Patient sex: M
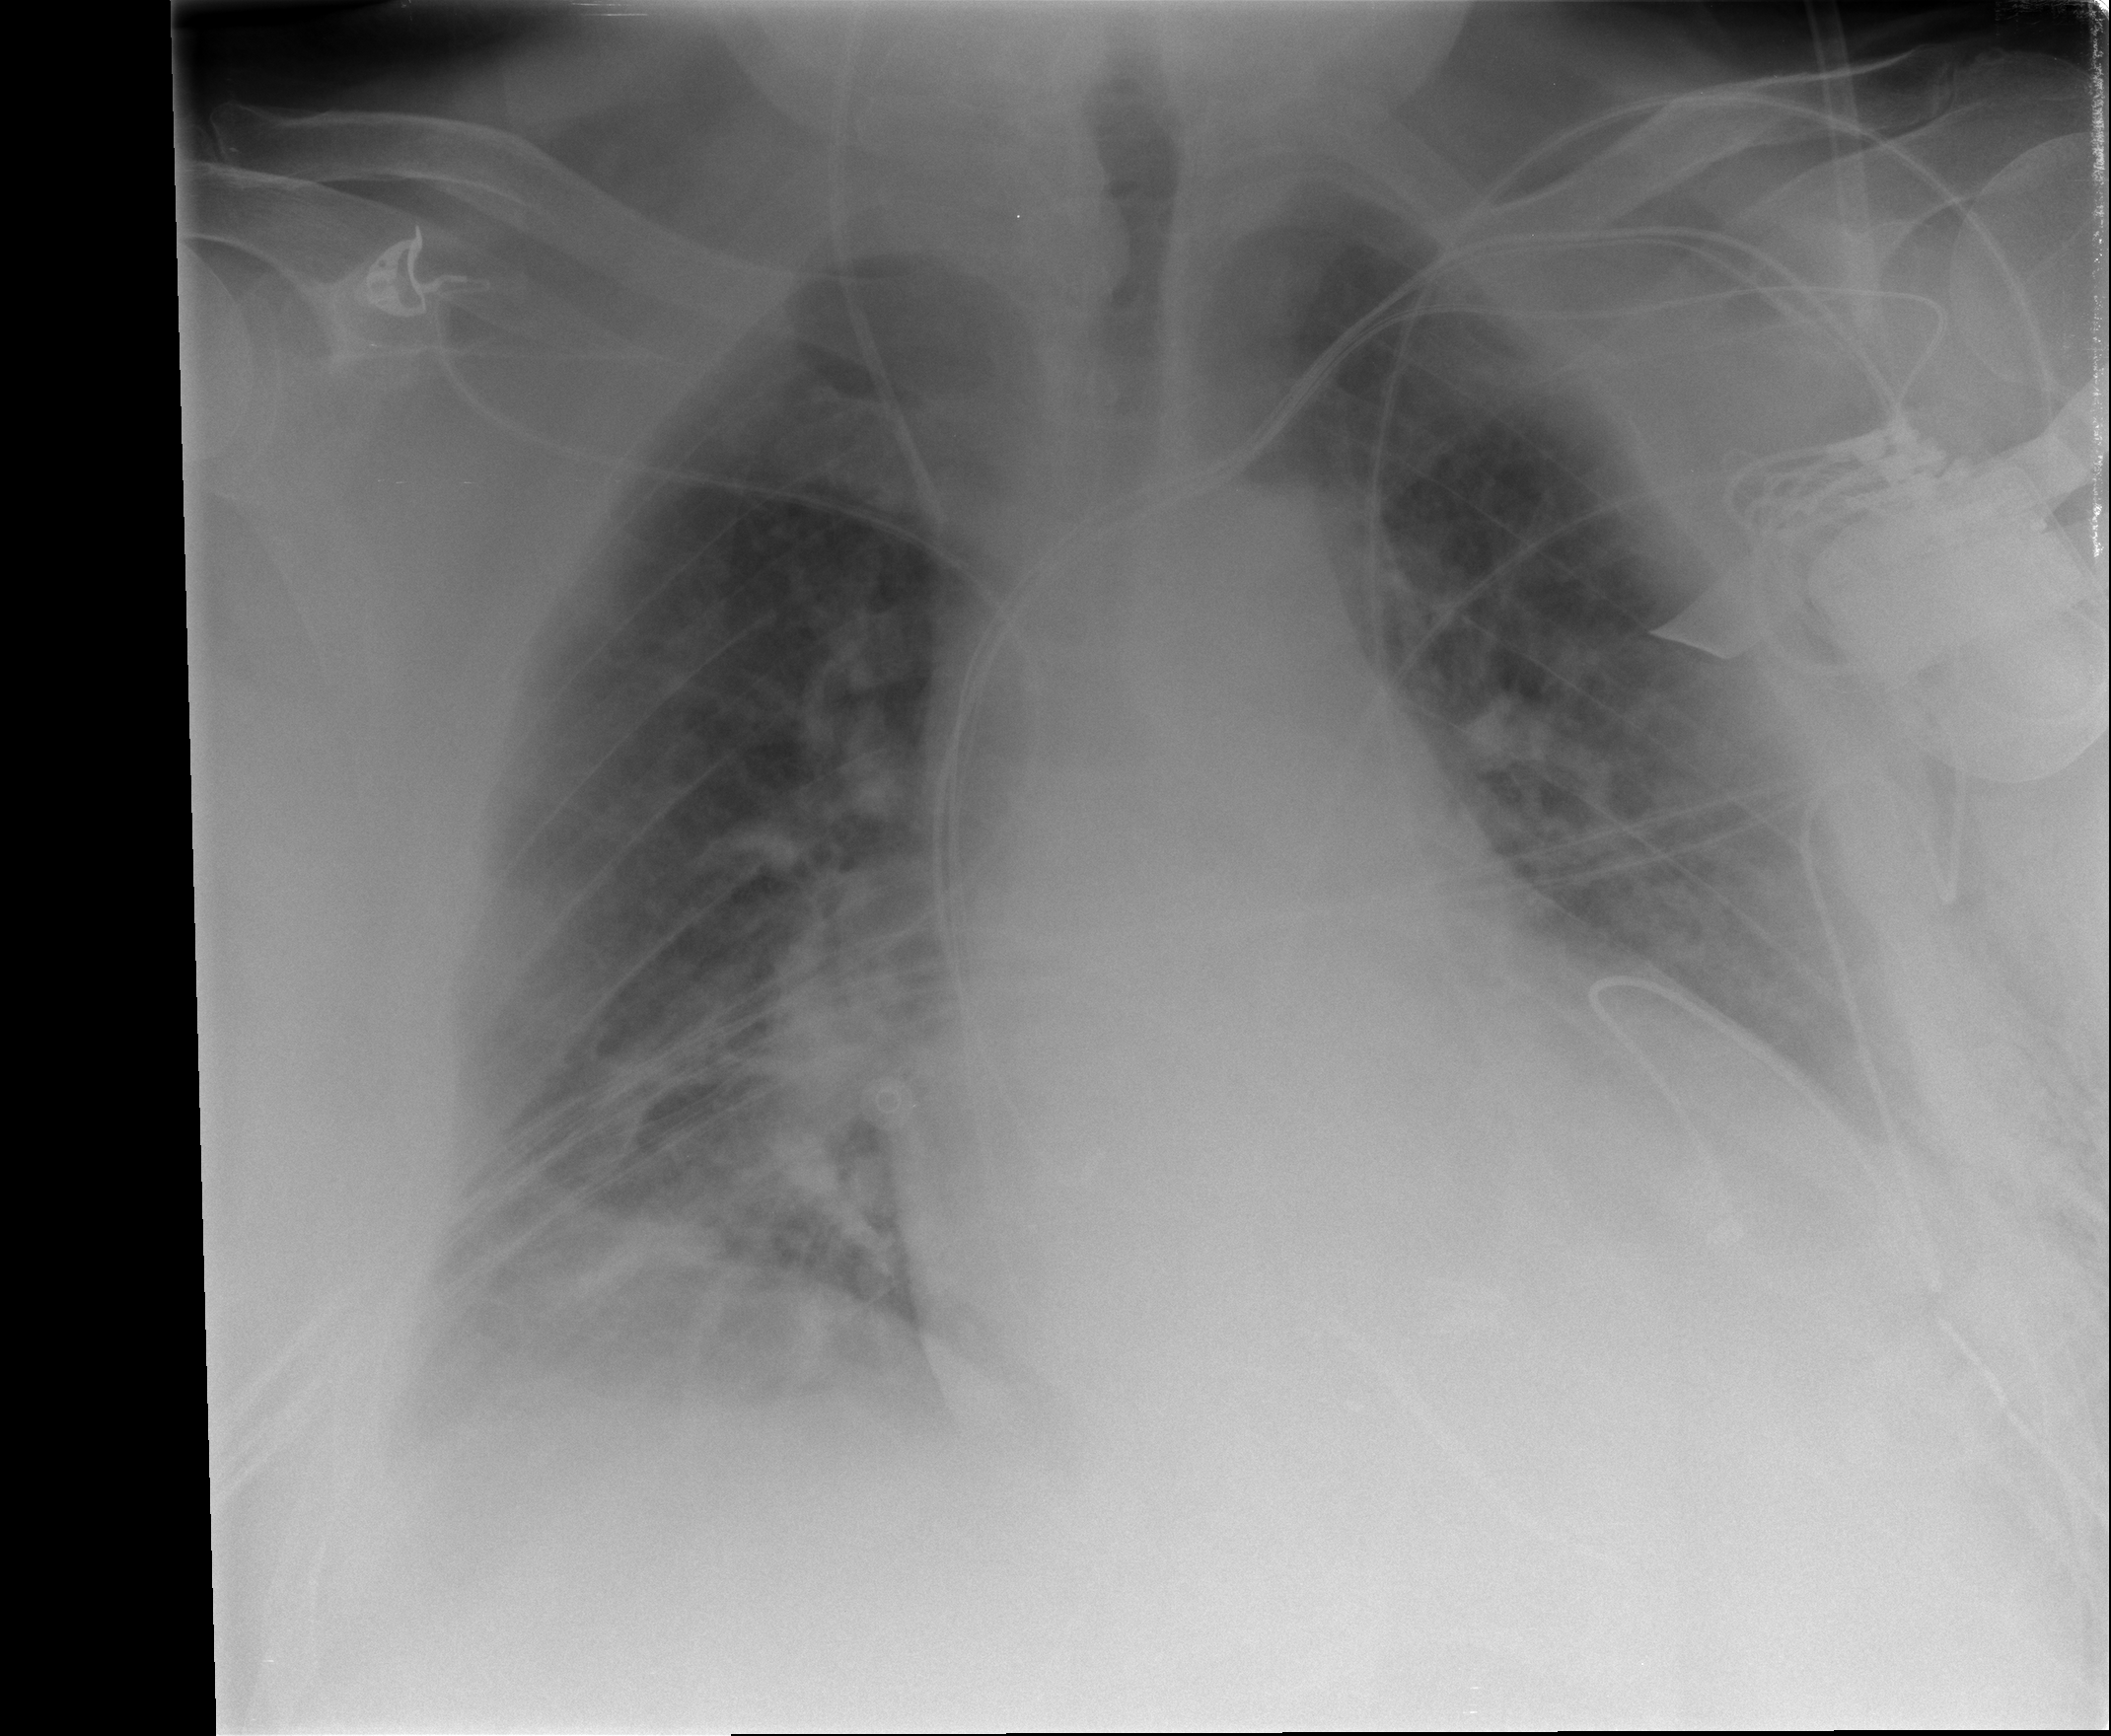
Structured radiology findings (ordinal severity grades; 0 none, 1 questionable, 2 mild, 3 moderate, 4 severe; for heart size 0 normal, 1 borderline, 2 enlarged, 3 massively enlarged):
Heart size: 2
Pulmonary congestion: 2
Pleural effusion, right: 2
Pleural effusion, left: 2
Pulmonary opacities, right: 1
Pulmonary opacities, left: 1
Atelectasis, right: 2
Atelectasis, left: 2